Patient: sex F, age 67
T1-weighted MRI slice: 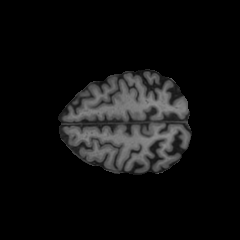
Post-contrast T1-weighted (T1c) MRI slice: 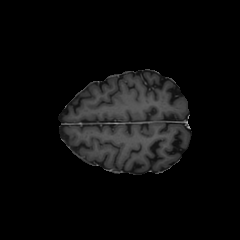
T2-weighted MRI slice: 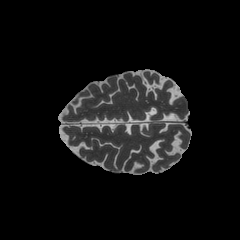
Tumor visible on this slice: no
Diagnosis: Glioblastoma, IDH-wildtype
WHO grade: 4